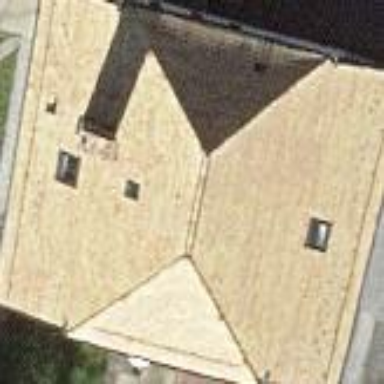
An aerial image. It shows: Building with hipped roof that is oriented across the structure.